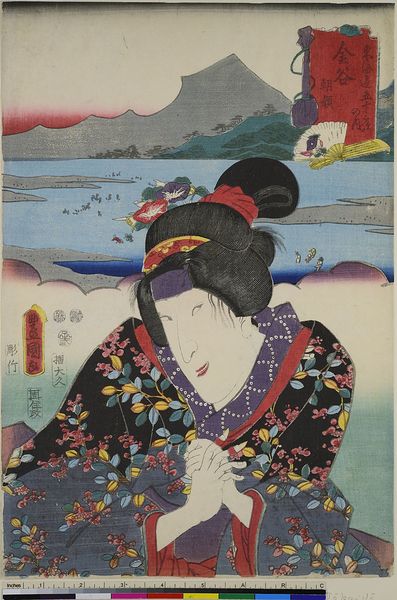
Titel: Kanaya: Der Schauspieler Bando Shuka I als Asagao, Blatt 25 aus der Serie: Die 53 Stationen des Tokaido
Künstler: Utagawa Kunisada
Standort: Hamburg
Institution: Museum für Kunst und Gewerbe Hamburg
Schlagwörter: berg, mann, wasser, mädchen, frau, blick, blüten, fächer, hände, theater, lippen, holzschnitt, schrift, japanisch, asien, druckgraphik, druckgrafik, asiatisch, china, zeit, schauspieler, farbholzschnitt, schauspielerin, tourismus, reisen, was, kabuki, edo, reproduktionen, g, h, f, fg, gf, druckerzeugnisse, fgf, theateraufführung, ukiyo, fick dich ins knie, ffgh, frg, 7tdmki7tdcx, mki7dt, xmi, 7edtxw, asxw